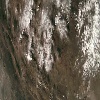
Label: land